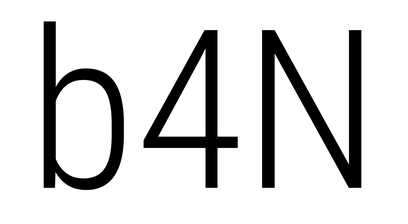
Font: Roboto_Condensed_Light